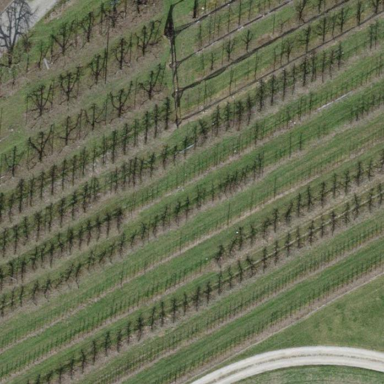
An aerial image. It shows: Orchard.